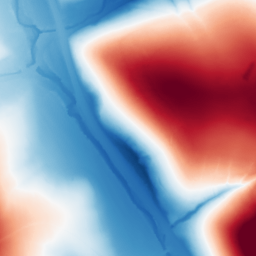
Category: classical
Decomposition family: gaussian
Decomposition parameters: sigma: 100
Upsampling method: sinc_blackman
Upsampling parameters: scale: 2
kernel_size: 8
Upsampling scale: 2